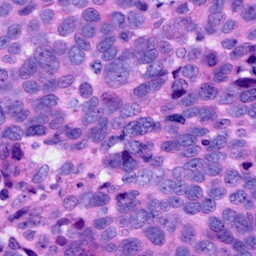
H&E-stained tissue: Ovarian